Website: home-depot
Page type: payment
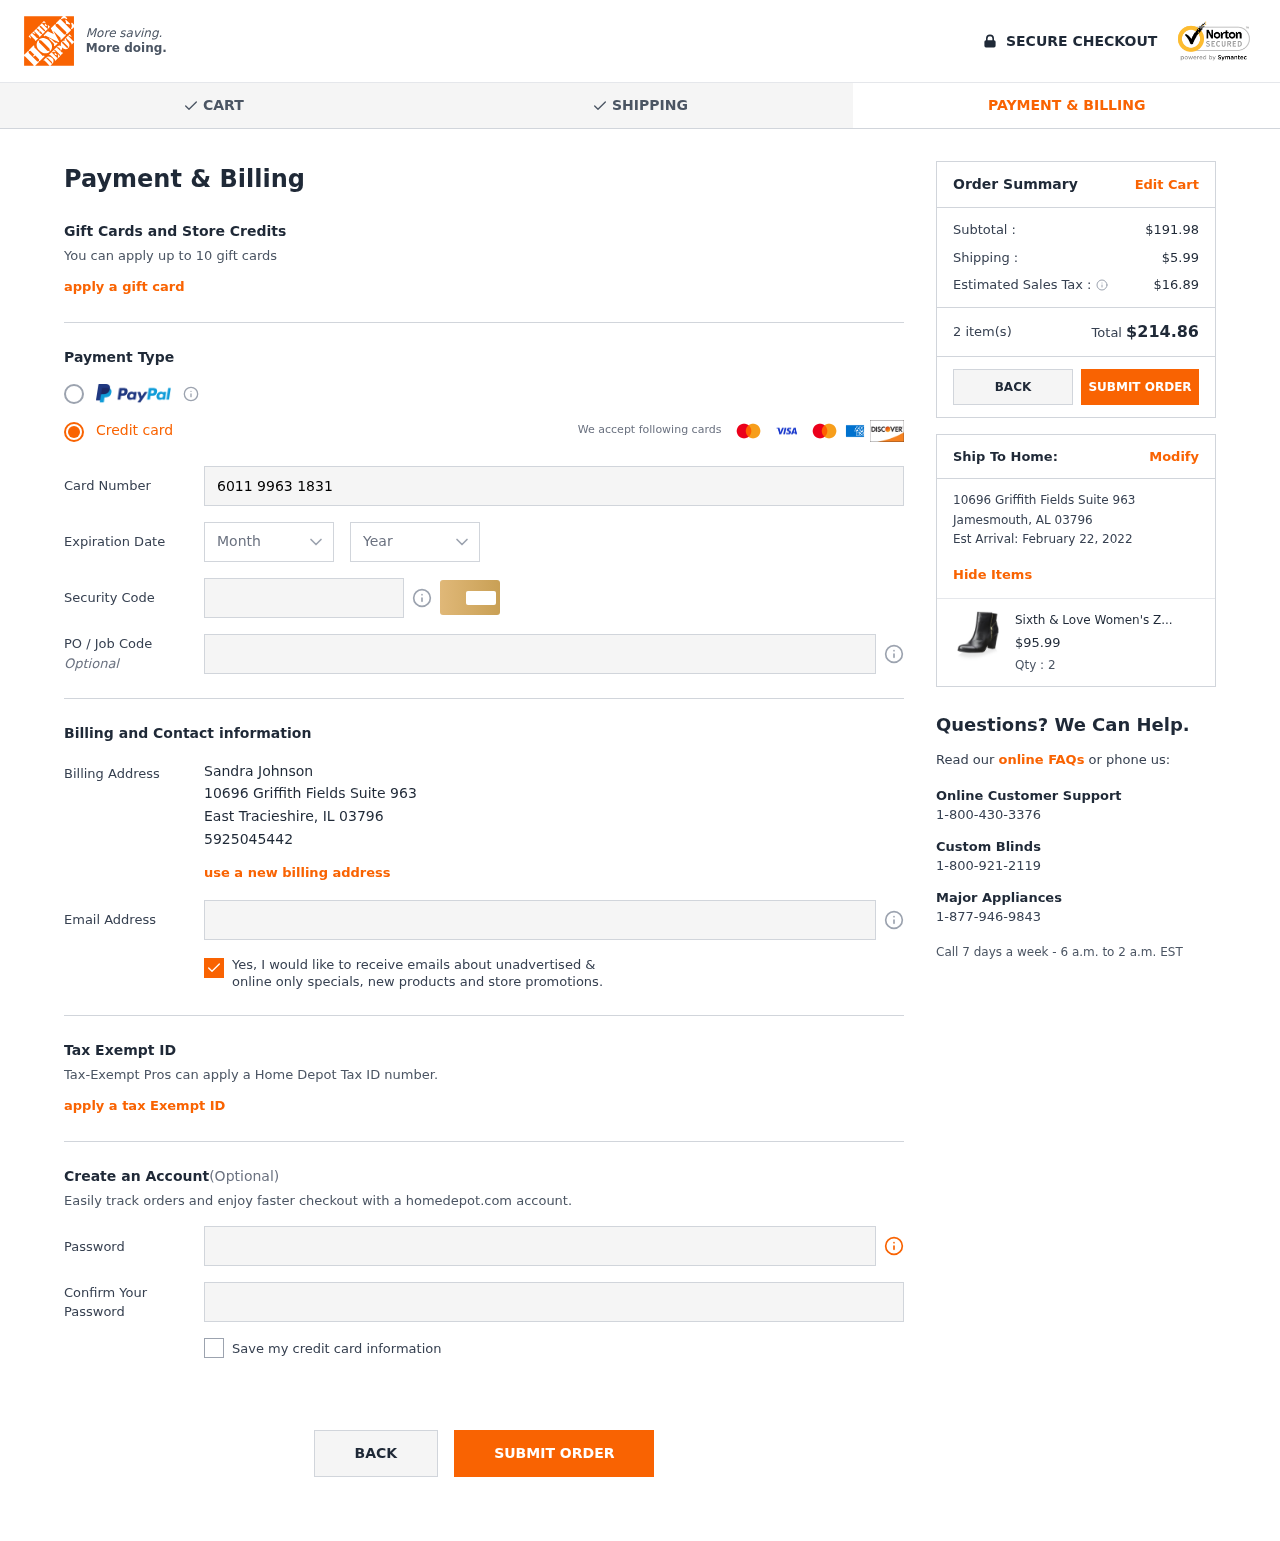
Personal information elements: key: PII_CARD_CVV
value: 066
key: PII_CARD_EXPIRY_MONTH
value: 12
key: PII_CARD_EXPIRY_YEAR
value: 28
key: PII_CARD_NUMBER
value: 6011 9963 1831 9970
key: PII_CITY
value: East Tracieshire
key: PII_CITY2
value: Jamesmouth
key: PII_EMAIL
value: sandra.johnson@yahoo.com
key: PII_FULLNAME
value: Sandra Johnson
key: PII_PHONE
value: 5925045442
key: PII_POSTCODE
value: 03796
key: PII_POSTCODE2
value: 03796
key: PII_STATE_ABBR
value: IL
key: PII_STATE_ABBR2
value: AL
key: PII_STREET
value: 10696 Griffith Fields Suite 963
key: PII_STREET2
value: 10696 Griffith Fields Suite 963
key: PII_POSTCODE_FULL
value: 03796
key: PII_POSTCODE_NUMERIC
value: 3796
Product elements: key: PRODUCT1_NAME
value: Sixth & Love Women's Zip Bootie, Black, 5.5 M US
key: PRODUCT1_PRICE
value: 95.99
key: PRODUCT1_QUANTITY
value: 2
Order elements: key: ORDER_SUBTOTAL
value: $191.98
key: ORDER_SHIPPING_COST
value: $5.99
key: ORDER_TAX
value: $16.89
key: ORDER_NUM_ITEMS
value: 2 item(s)
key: ORDER_TOTAL
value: $214.86
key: ORDER_DELIVERY_DATE
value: February 22, 2022